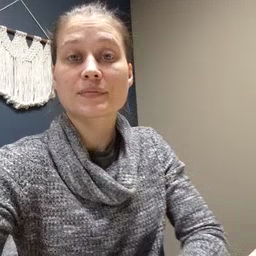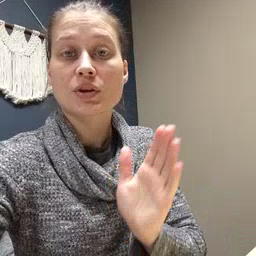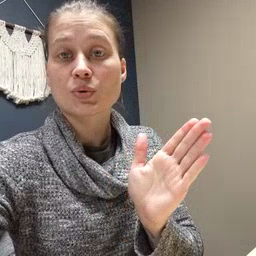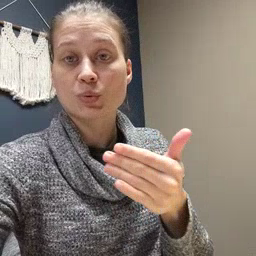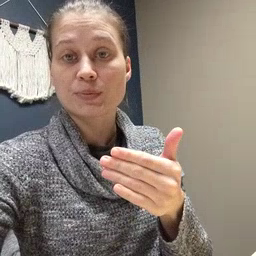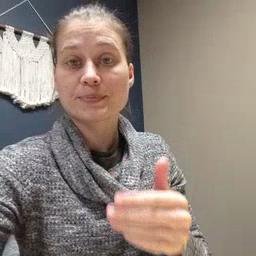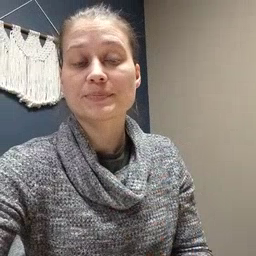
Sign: room